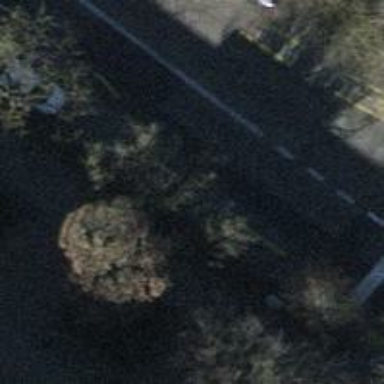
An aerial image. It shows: Avenue of trees.